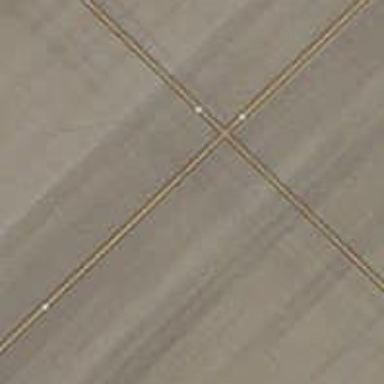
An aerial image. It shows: Image of taxiway at airport.